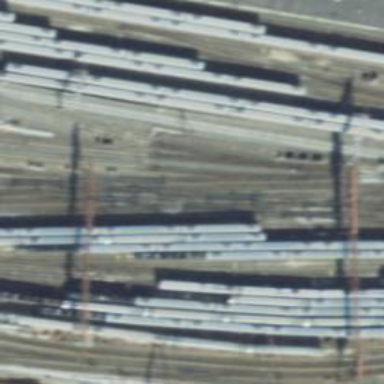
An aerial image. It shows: Railway yard in service.